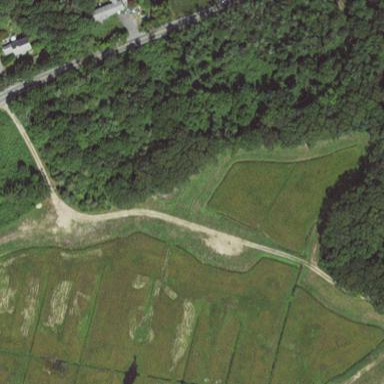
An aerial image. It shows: Farmland next to wetland area.